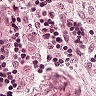
Metastatic tissue present: no